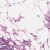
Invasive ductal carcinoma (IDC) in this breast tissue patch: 1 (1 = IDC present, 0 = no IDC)